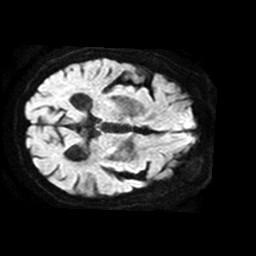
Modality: TRACE
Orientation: axial
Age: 85
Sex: female
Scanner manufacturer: philips
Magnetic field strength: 1.5 T
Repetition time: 3.396 s
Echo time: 0.09411 s